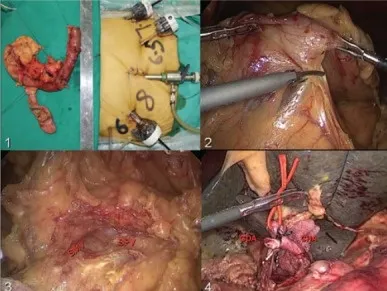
(A) 1 - Showing 5 trocars in a V-shape; 2, 3 - dividing the gastrocolic ligament, exposing the pancreas, SMV, and SPV; and 4 - ligating the GDA.
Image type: medical_photograph (other_medical_photograph)